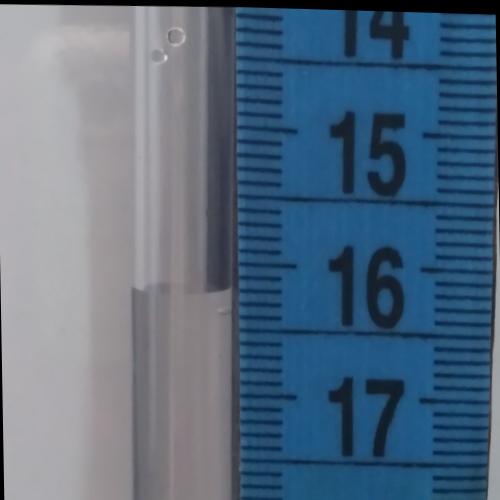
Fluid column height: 16.2 cm